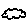
Label: cloud